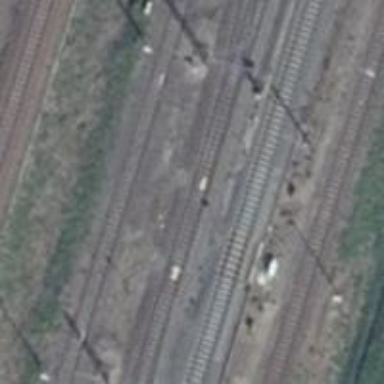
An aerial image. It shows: Railway switch.